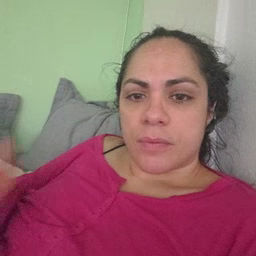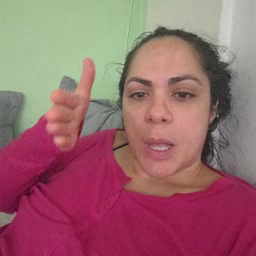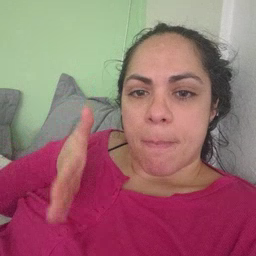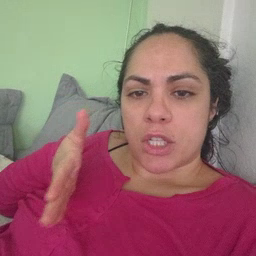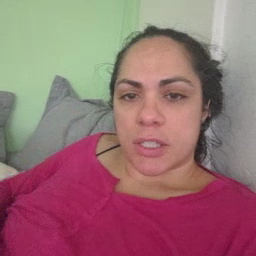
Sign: person